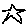
Label: star